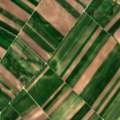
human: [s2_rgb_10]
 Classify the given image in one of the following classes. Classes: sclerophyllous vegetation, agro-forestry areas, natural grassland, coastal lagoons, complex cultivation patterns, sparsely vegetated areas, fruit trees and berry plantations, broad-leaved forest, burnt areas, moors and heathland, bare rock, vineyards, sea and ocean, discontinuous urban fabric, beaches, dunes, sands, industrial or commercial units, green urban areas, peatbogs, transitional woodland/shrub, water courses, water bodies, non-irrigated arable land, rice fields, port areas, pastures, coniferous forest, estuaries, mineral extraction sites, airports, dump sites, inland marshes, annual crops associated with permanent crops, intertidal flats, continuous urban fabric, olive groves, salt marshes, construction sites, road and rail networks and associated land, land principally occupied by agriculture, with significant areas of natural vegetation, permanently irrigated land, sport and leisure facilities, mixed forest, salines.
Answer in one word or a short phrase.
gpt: non-irrigated arable land